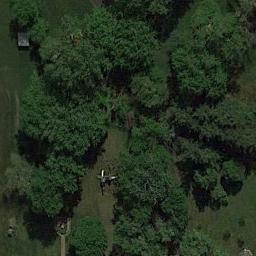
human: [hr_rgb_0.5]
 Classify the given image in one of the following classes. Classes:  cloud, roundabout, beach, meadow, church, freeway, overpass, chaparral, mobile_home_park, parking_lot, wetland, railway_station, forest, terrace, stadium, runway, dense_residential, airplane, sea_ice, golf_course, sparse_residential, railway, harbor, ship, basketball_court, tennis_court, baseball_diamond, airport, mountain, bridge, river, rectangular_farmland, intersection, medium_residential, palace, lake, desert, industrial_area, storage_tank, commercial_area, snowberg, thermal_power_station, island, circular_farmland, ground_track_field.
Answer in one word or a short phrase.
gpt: forest